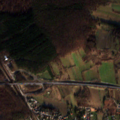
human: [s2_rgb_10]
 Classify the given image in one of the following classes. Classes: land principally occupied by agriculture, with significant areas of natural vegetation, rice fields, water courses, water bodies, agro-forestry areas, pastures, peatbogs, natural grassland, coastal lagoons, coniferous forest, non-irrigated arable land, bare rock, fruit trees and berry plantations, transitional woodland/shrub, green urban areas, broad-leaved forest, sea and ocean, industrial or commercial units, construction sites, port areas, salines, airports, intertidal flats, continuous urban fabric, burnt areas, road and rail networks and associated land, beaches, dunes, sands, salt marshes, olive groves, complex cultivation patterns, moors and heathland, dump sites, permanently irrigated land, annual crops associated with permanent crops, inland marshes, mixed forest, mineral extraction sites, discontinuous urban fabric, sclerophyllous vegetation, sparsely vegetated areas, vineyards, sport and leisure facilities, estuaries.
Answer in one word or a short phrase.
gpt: discontinuous urban fabric, vineyards, land principally occupied by agriculture, with significant areas of natural vegetation, broad-leaved forest, mixed forest